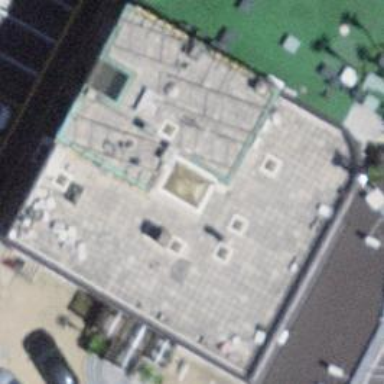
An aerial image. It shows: Hotel with flat roof.